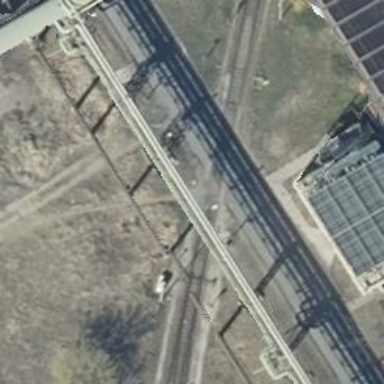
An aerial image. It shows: Railway level crossing.